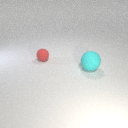
small red rubber sphere to the left of large cyan rubber sphere